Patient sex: F
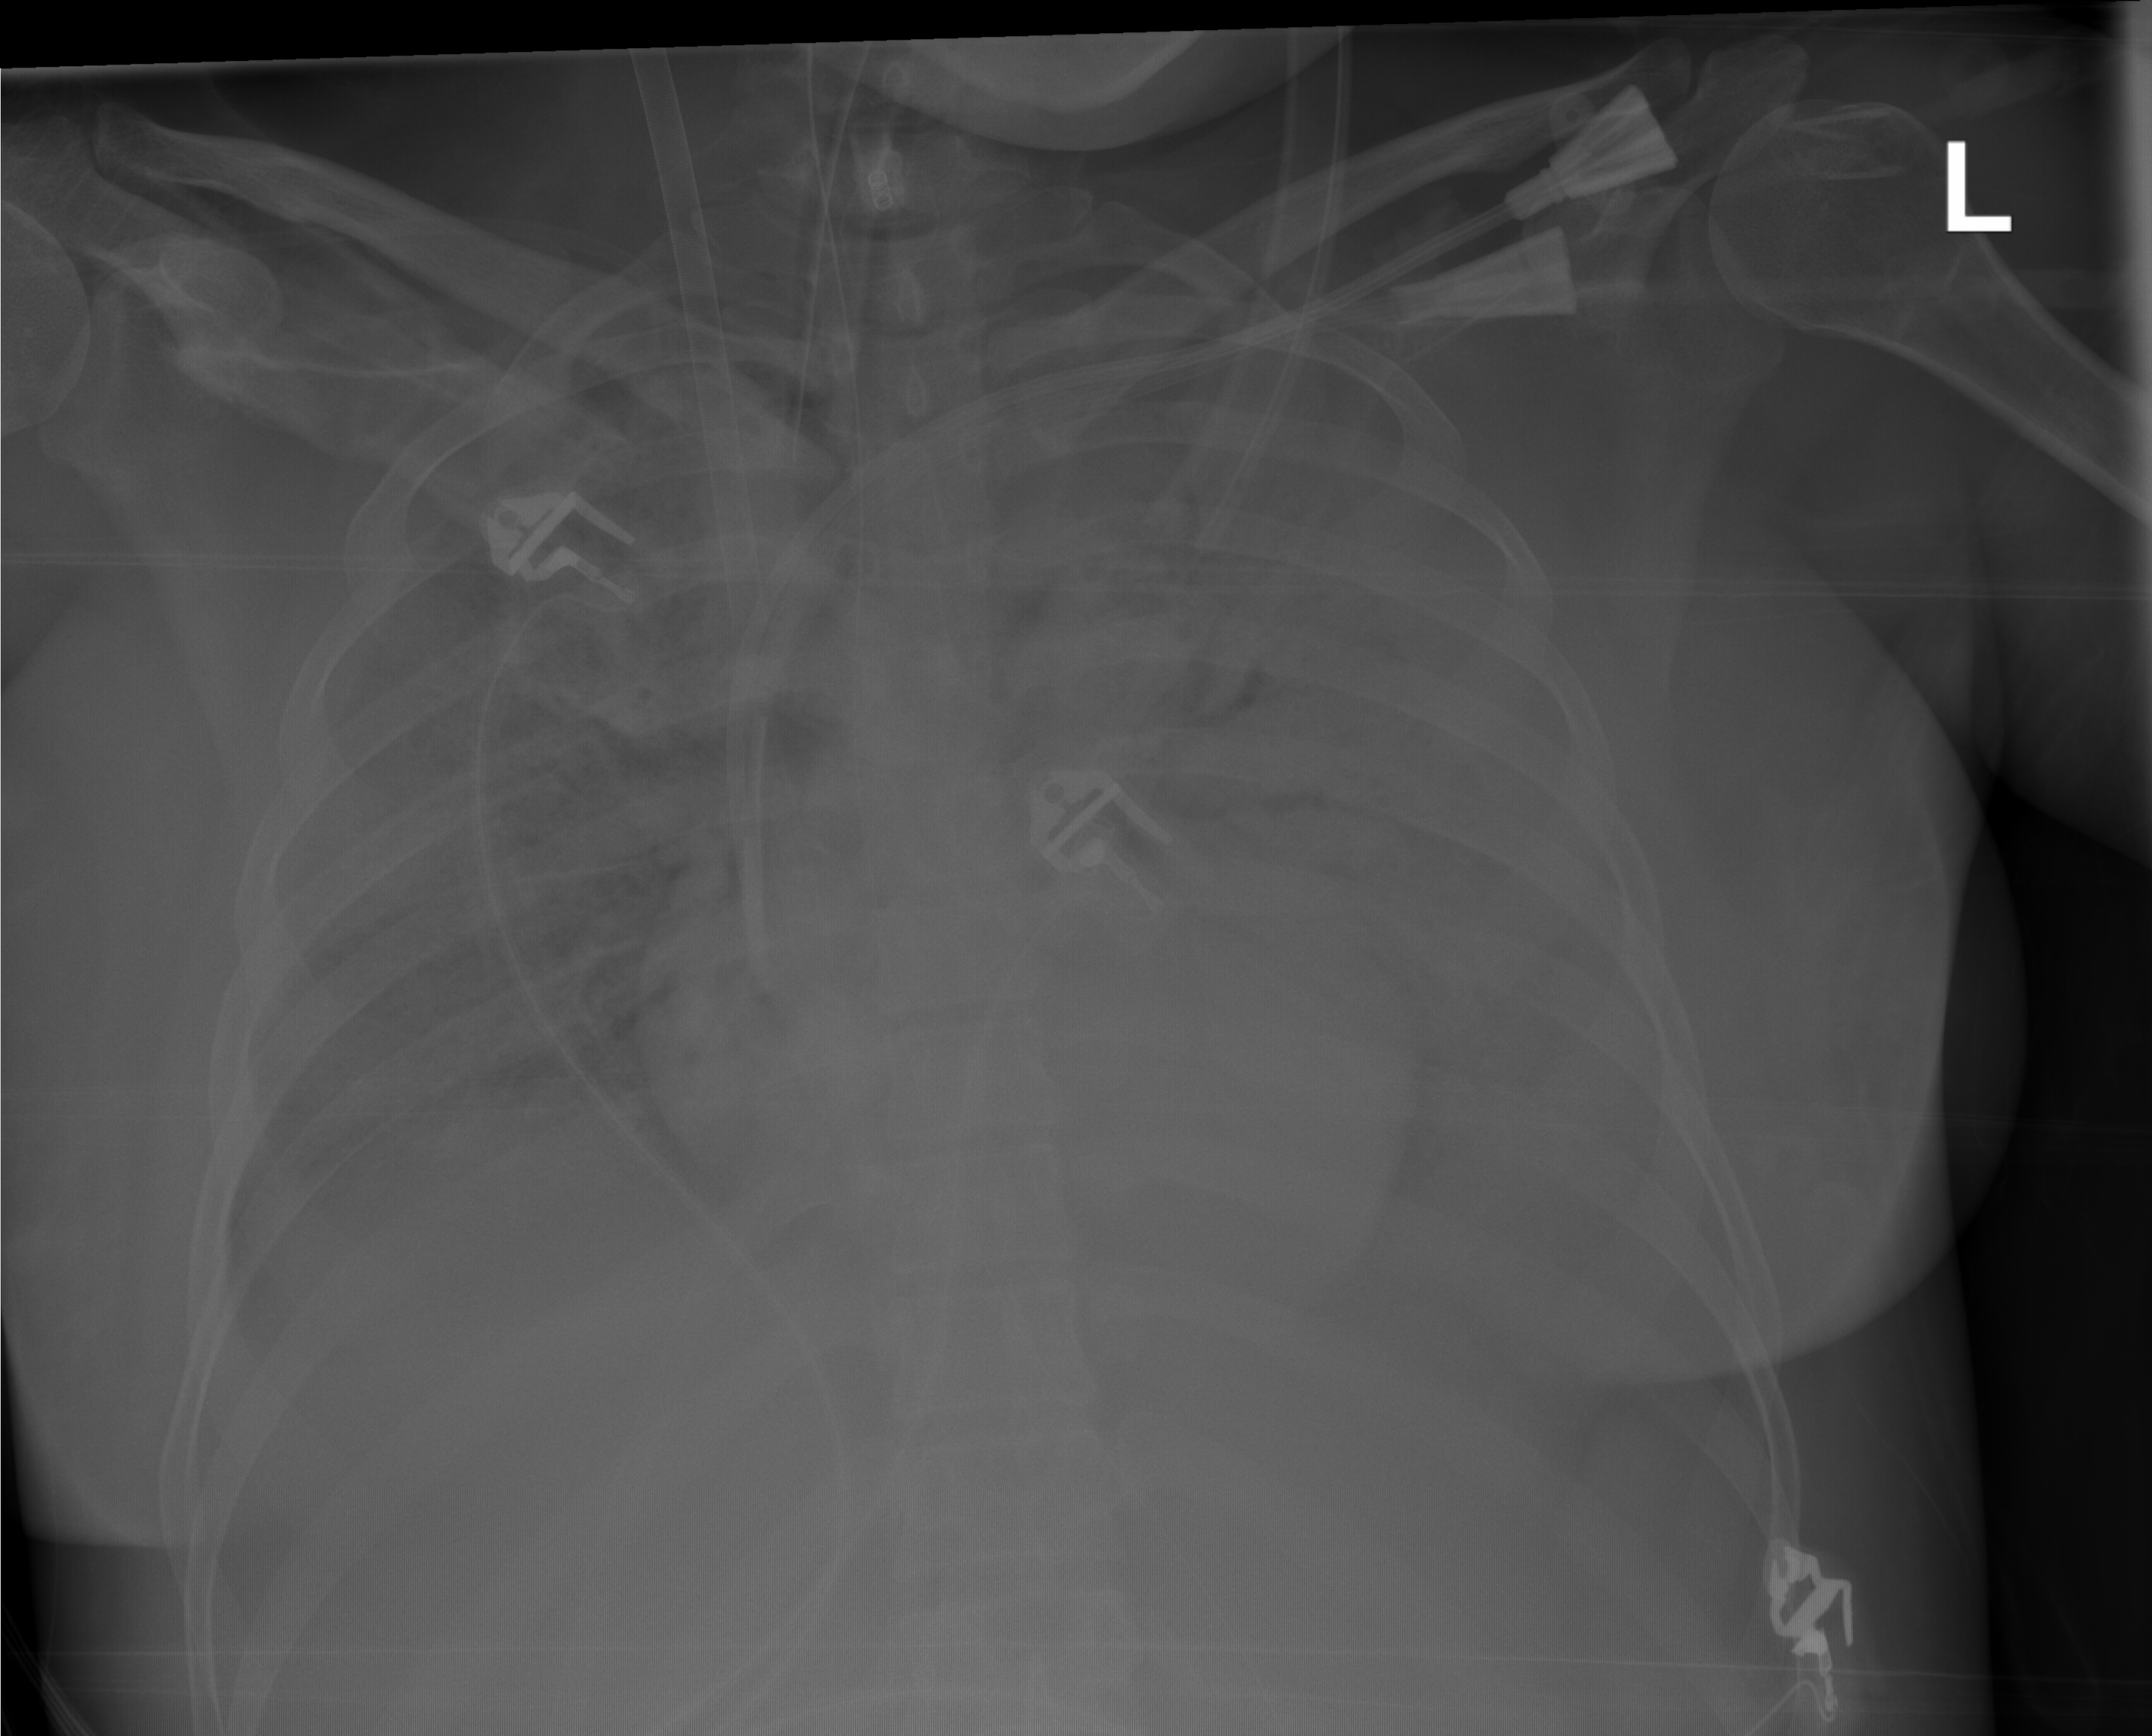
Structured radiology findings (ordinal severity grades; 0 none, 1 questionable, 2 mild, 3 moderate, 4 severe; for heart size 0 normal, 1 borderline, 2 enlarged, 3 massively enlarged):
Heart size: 2
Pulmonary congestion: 2
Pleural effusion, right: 3
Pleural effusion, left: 3
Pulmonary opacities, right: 4
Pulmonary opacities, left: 4
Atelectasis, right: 4
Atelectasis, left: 4